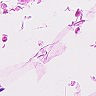
Metastatic tissue present: no